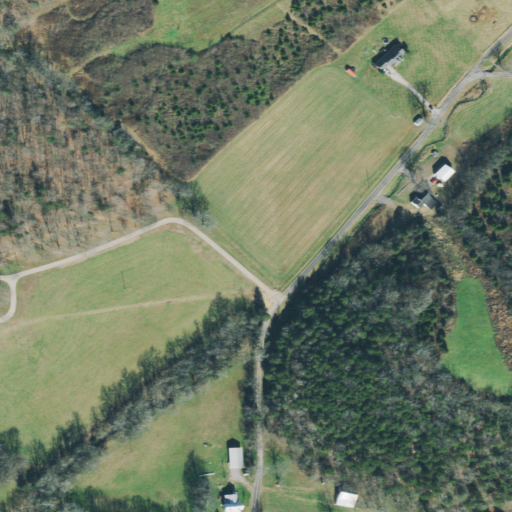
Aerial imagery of valley in Tennessee named Pigg Hollow containing pasture, open development, deciduous forest, evergreen forest, mixed forest, low intensity development, shrub, and medium intensity development